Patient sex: F
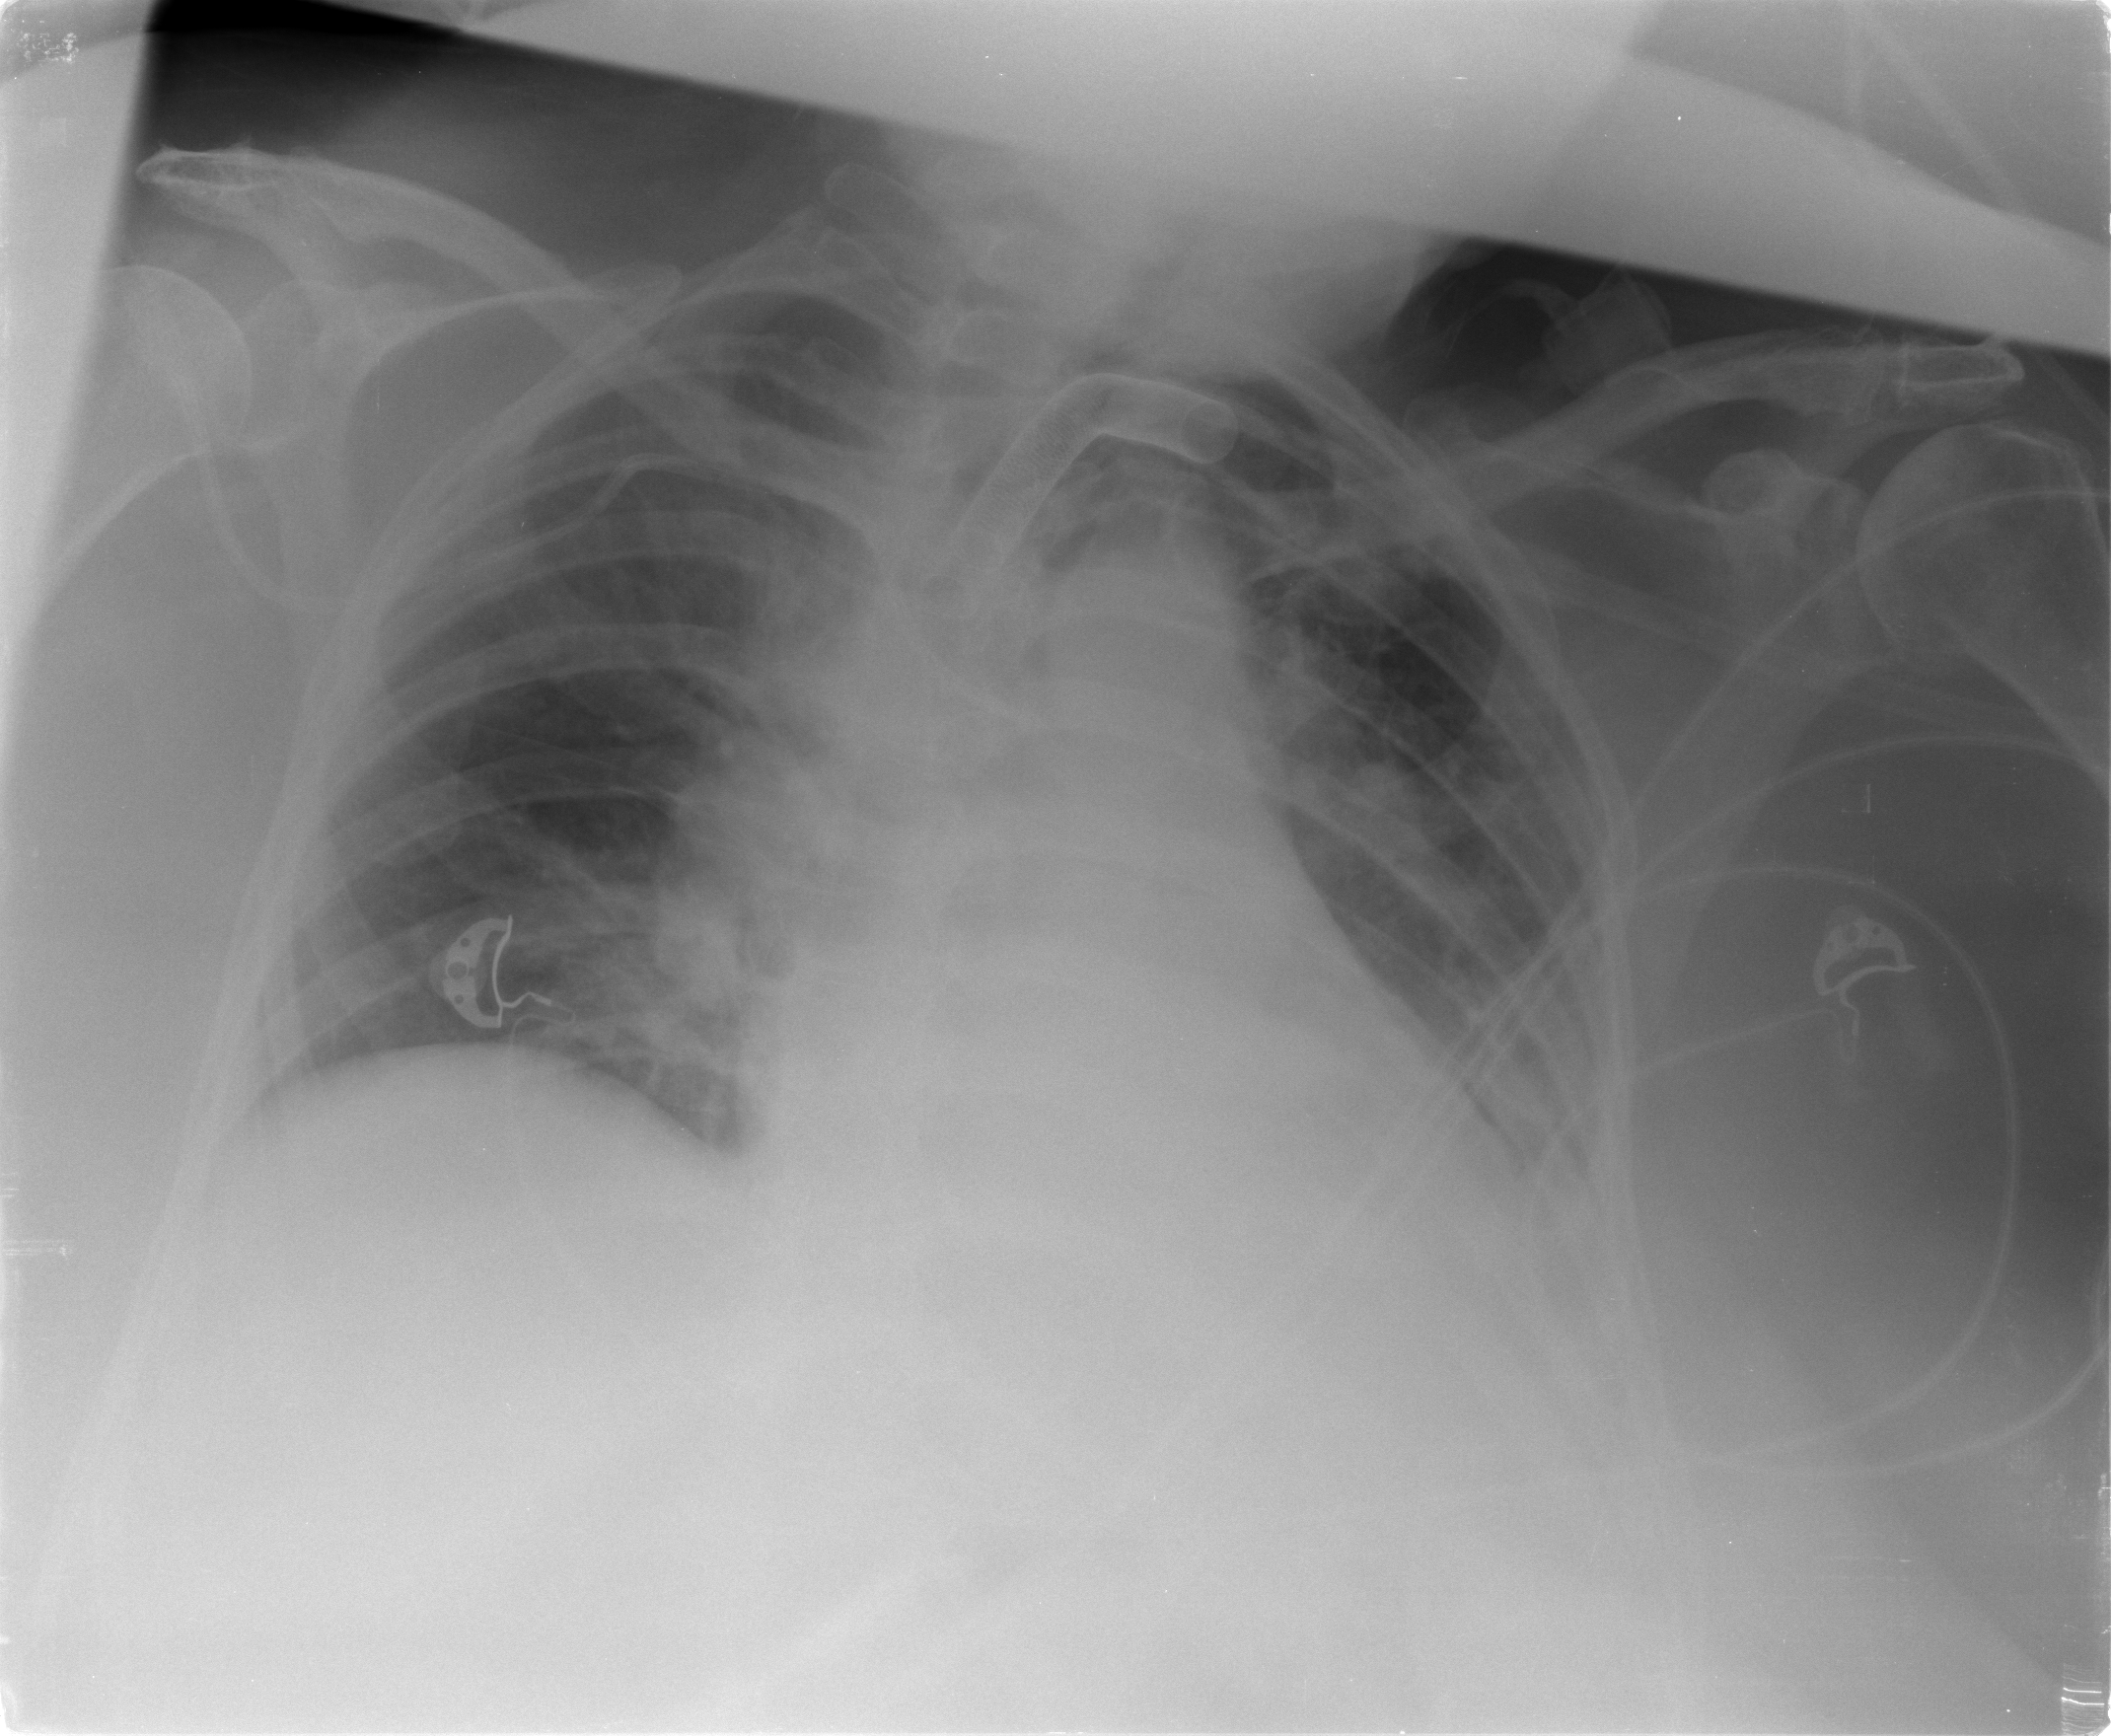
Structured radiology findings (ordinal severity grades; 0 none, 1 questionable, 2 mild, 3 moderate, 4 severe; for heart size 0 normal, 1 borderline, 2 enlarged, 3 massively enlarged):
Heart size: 2
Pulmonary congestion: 2
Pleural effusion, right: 0
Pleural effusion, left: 2
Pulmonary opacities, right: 0
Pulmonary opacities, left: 2
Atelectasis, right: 0
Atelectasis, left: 2